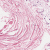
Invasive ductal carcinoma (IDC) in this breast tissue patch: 0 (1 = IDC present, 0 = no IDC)